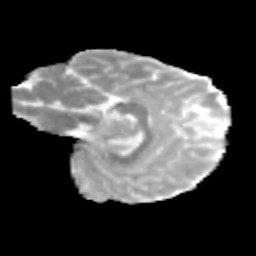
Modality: MD
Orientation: sagittal
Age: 9
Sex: male
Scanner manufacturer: siemens
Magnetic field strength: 3 T
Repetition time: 3.8 s
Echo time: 0.07 s